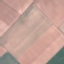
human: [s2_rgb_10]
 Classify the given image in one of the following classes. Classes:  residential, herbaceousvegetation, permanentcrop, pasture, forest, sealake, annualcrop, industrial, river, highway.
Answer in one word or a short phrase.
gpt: AnnualCrop